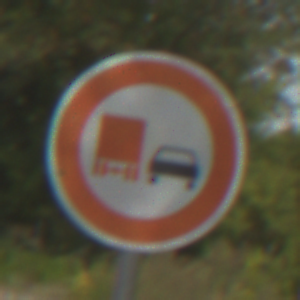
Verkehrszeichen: UeberholverbotKraftfahrzeuge
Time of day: Midday
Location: Outdoor (Suburban)
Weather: PartlyCloudy
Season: Summer
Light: Natural